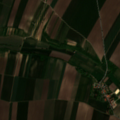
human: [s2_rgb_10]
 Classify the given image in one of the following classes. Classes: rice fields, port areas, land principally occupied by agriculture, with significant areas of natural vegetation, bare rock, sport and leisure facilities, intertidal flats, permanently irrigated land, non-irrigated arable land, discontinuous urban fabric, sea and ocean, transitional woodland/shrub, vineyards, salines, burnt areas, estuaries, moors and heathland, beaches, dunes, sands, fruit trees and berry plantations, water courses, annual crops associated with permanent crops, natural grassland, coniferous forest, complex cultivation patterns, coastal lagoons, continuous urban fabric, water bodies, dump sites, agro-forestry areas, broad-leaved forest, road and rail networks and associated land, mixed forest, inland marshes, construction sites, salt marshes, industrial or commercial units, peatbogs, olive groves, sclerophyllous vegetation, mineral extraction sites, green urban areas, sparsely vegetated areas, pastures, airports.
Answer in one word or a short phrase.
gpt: non-irrigated arable land, vineyards, land principally occupied by agriculture, with significant areas of natural vegetation